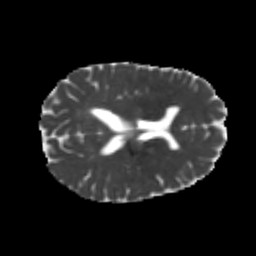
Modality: MD
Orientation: axial
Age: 24
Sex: female
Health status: healthy
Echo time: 0.074 s